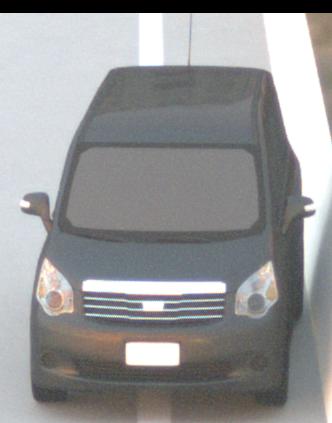
Make: Toyota
Model: Noah
Detailed model: Voxy R70G
Model produced from: 2007
Model produced until: 2013
Doors: 5
Color: gray
Road condition: dry road
Daytime: sunrise or sunset
Contrast: medium contrast